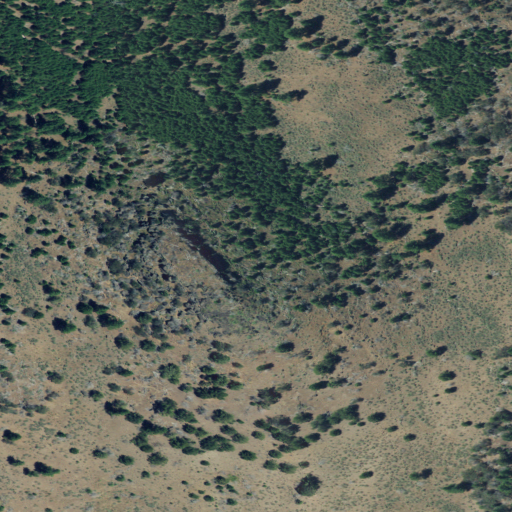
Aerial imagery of mountain in Oregon named Buck Butte containing shrub and evergreen forest